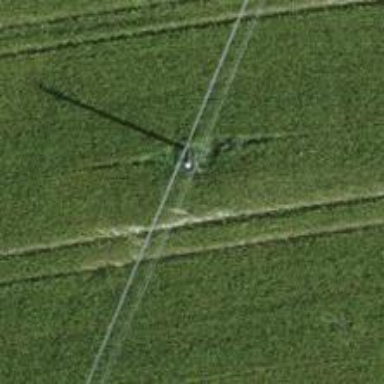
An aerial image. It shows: Power pole.